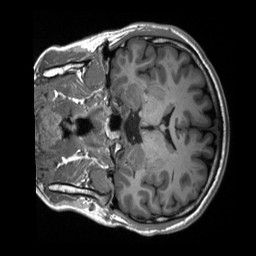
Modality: T1w
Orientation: coronal
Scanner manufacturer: siemens
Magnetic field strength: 3 T
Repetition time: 2.3 s
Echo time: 0.00232 s